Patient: sex M, age 43
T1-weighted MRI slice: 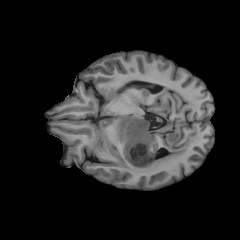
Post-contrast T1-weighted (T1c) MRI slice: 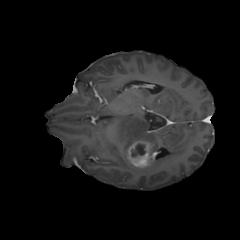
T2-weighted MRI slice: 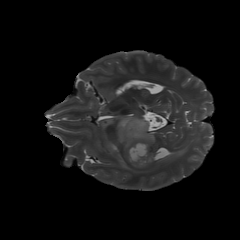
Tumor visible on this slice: yes
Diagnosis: Glioblastoma, IDH-wildtype
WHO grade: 4